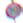
Verkehrszeichen: Geschwindigkeit70
Umgebung: Outdoor, Nature
Tageszeit: Midday
Wetter: PartlyCloudy
Licht: Natural
Jahreszeit: NotSpecified
Kontrast: HighContrast